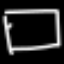
Label: square